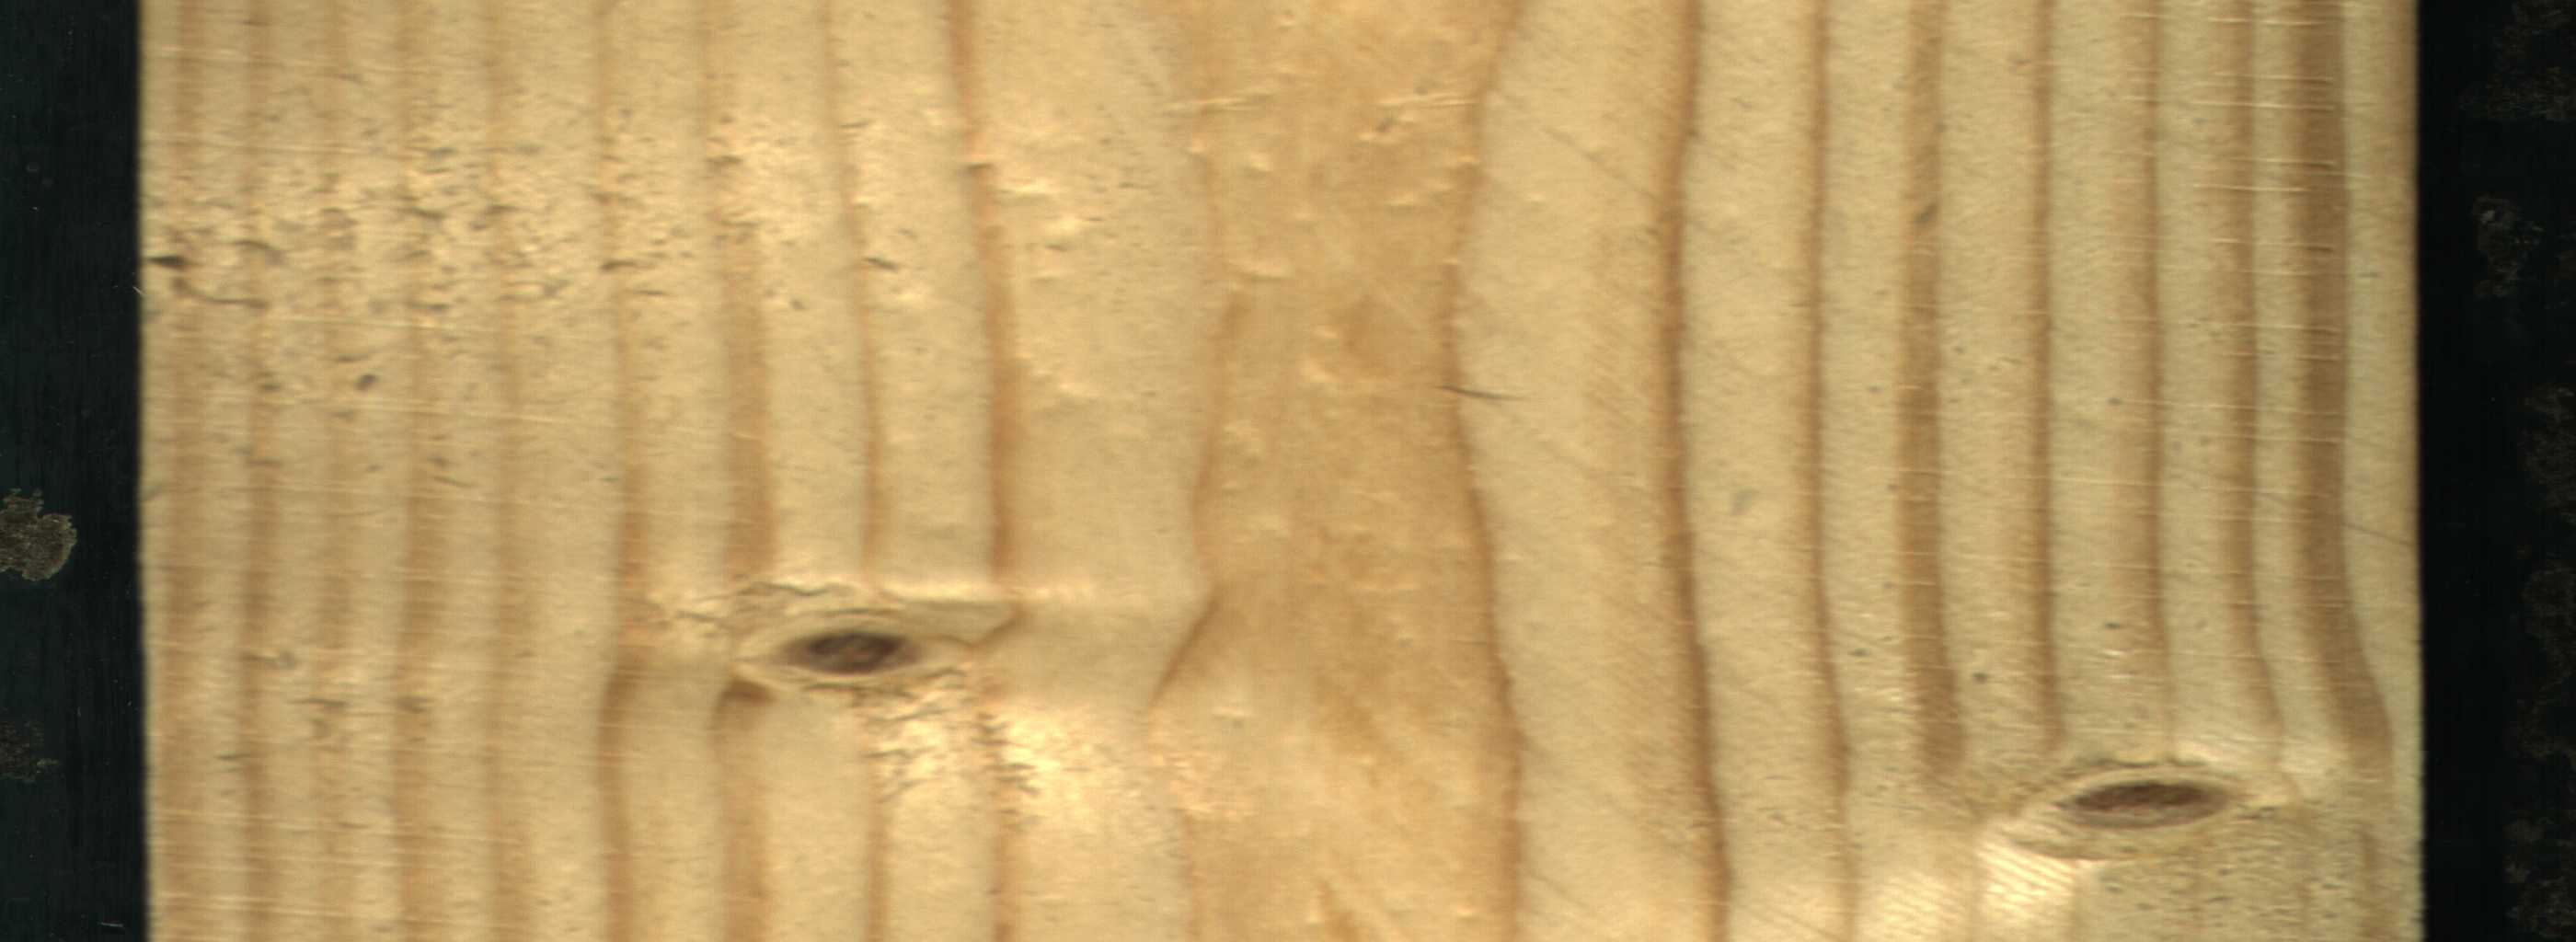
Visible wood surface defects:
Live_Knot
Live_Knot